Aerial crown-view tile of a tropical tree (Barro Colorado Island, Panama), acquired 20250317:
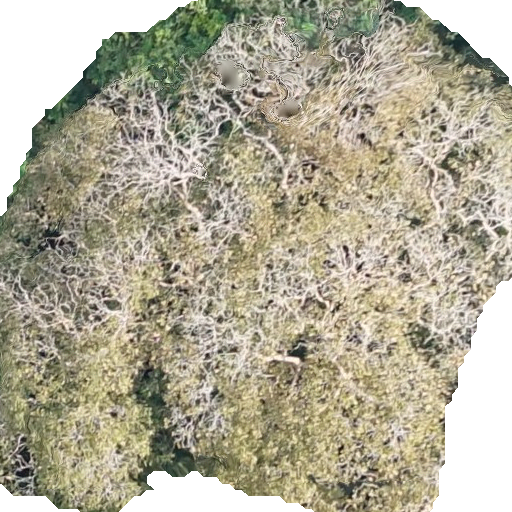
Species: Dipteryx oleifera
GBIF accepted scientific name: Dipteryx oleifera
Crown area: 361.258 m²